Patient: sex M, age 19
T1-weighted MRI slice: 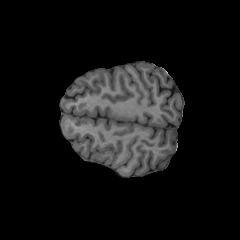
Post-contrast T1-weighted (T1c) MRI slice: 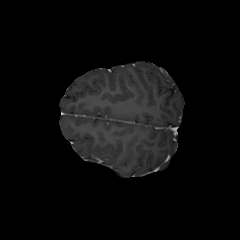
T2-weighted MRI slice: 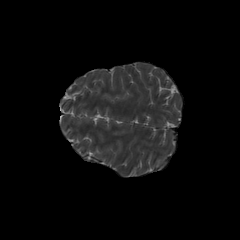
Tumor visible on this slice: no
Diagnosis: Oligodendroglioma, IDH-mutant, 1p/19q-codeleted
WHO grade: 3